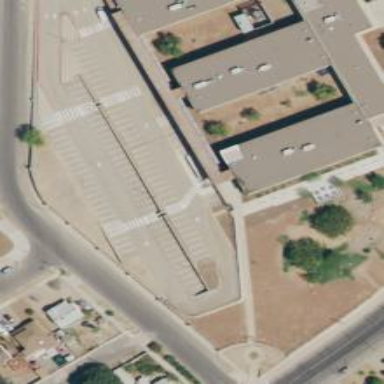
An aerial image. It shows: School building.